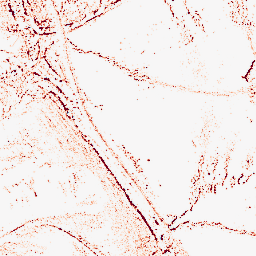
Category: morphological
Decomposition family: morphological_square
Decomposition parameters: operation: opening
size: 3
Upsampling method: sinc_hamming
Upsampling parameters: scale: 4
kernel_size: 16
Upsampling scale: 4